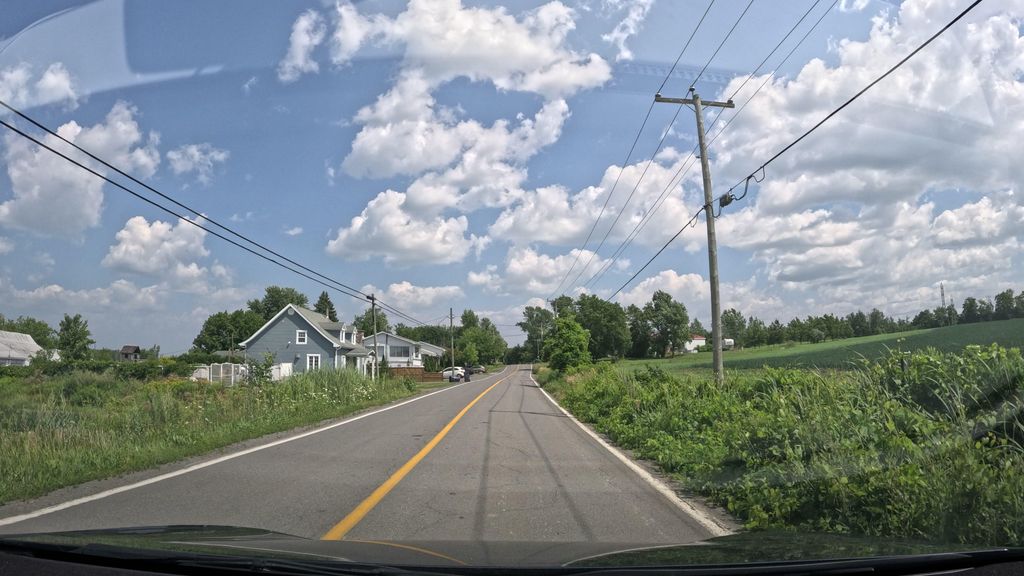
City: montreal